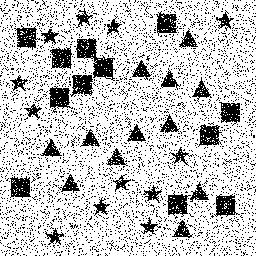
Squares: 12
Triangles: 12
Stars: 12
Total shapes: 36